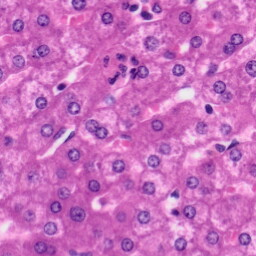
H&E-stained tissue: Liver